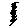
Label: zigzag